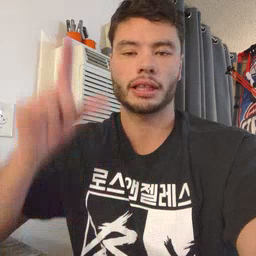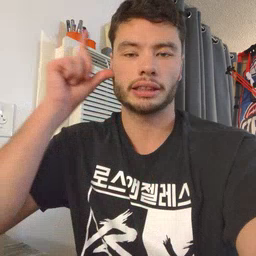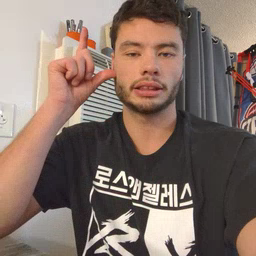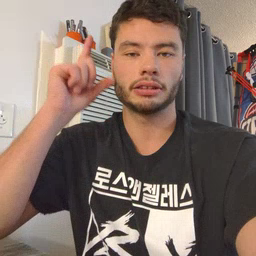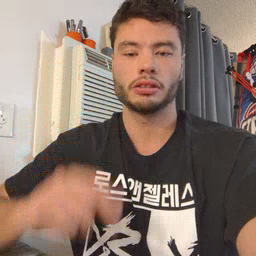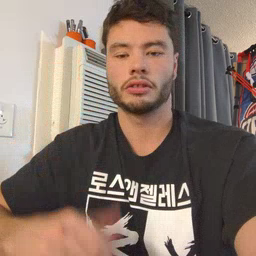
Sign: listen